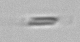
Label: fiber